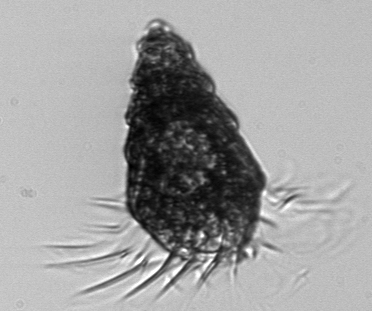
Label: Laboea_strobila